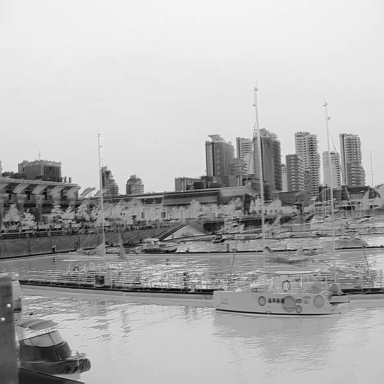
There are four sailboats in the infrared image.